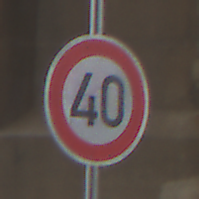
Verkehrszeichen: Geschwindigkeit40
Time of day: Midday
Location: Roofed (Beach)
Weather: Overcast
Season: NotSpecified
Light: Natural